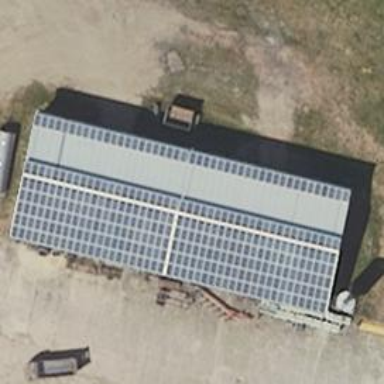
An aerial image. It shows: Solar-powered generator using photovoltaic technology. This small installation generates electricity through solar photovoltaic panels.